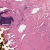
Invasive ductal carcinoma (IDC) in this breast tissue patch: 0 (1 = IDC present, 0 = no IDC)